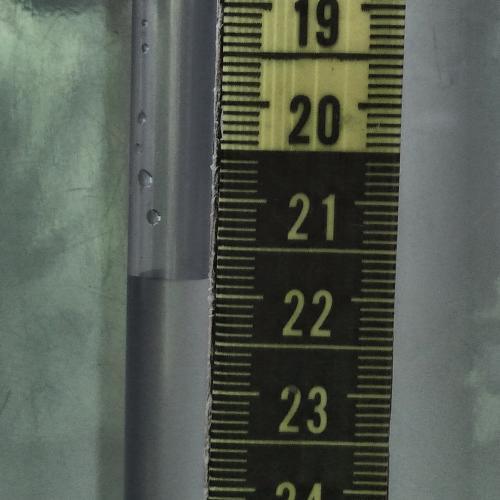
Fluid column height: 21.8 cm